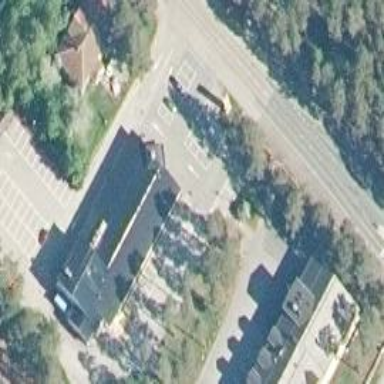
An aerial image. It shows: Supermarket building.